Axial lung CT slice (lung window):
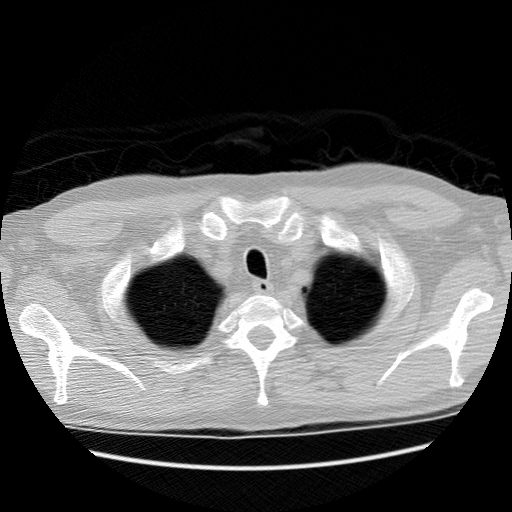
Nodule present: no